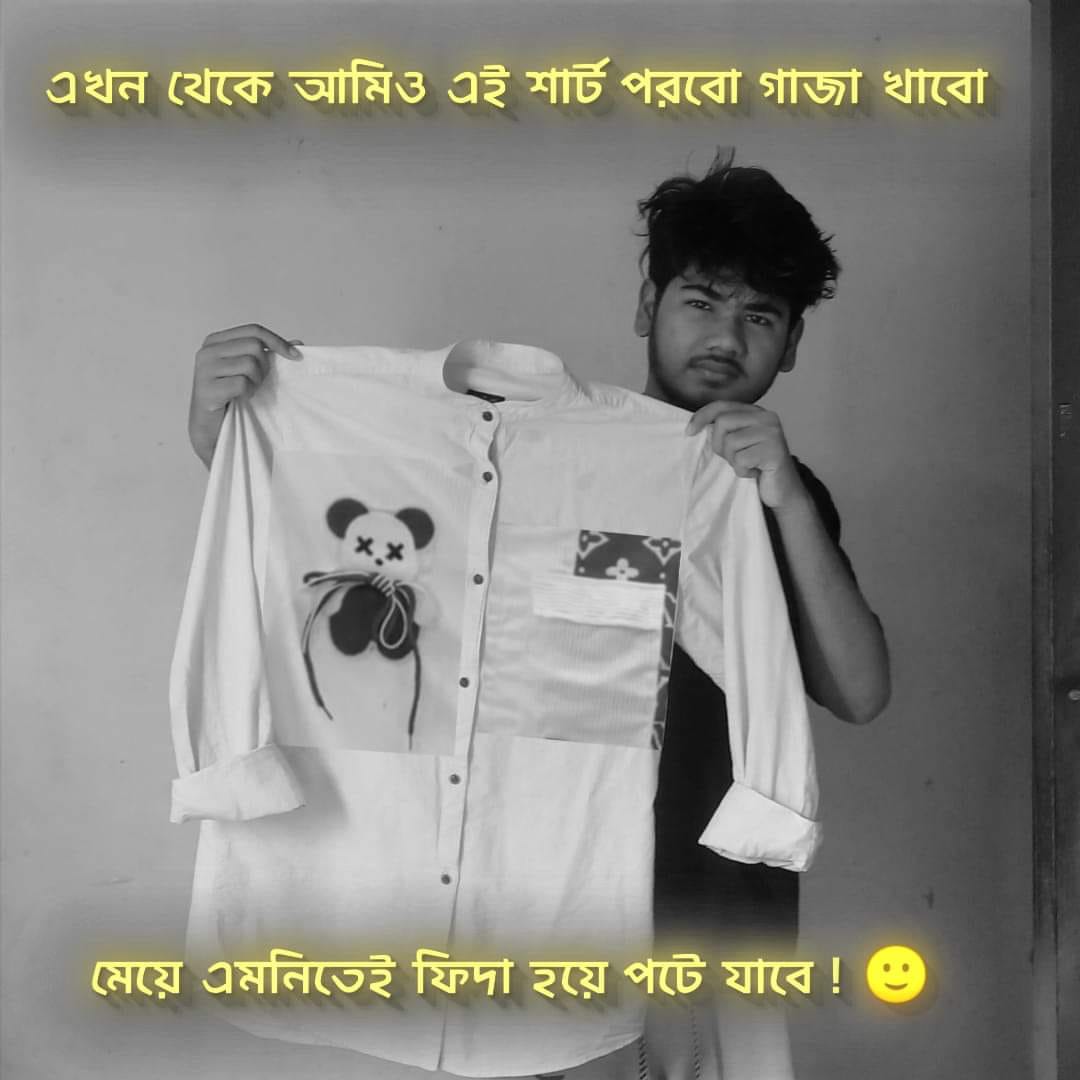
Text: এখন থেকে আমিও এই শার্ট পরবো গাজা খাবো মেয়ে এমনিতেই ফিদা হয়ে পটে যাবে
Label: Non Hate